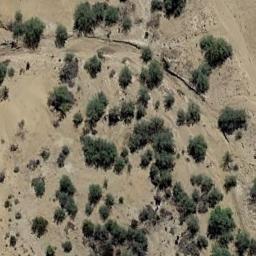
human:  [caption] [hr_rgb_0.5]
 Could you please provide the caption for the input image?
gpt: Chaparral is distributed cluster by cluster on the sand .

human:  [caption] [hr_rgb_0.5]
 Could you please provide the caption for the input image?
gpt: Some green chaparrals of different sizes grow in the desert .

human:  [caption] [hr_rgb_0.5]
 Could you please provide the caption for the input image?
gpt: There are some bushes make up the chaparral on the desert .

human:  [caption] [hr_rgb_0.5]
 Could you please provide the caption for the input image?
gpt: There is a path and scattered trees in the jungle .

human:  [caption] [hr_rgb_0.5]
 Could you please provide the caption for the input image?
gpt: The chaparral is scattered and sparse .